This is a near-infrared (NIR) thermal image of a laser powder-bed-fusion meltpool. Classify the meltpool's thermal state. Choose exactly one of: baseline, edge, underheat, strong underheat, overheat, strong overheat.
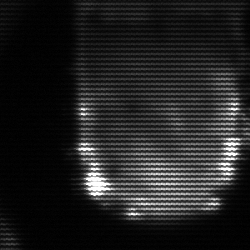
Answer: baseline